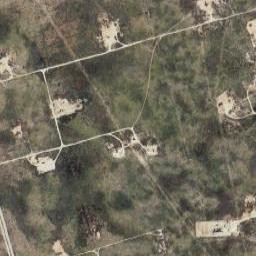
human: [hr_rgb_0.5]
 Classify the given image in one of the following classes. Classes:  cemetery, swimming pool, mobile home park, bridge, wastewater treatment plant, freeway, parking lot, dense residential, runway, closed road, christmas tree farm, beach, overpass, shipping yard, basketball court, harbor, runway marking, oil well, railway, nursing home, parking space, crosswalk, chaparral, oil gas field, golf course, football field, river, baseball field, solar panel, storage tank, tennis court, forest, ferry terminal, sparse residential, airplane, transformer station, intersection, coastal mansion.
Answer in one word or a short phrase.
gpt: oil gas field